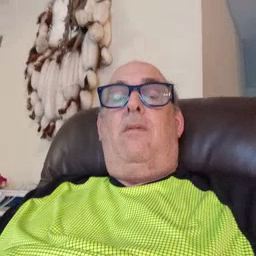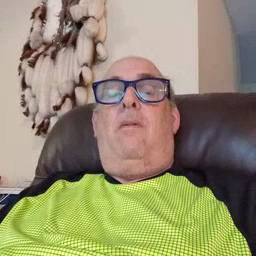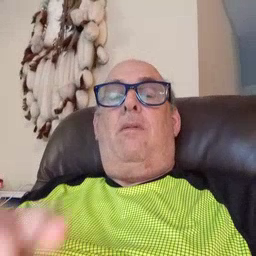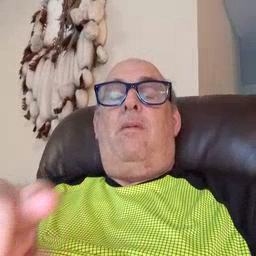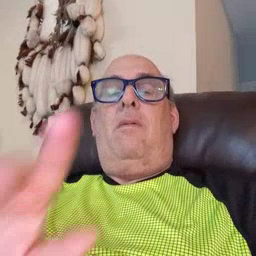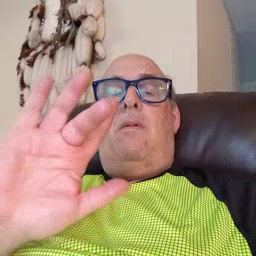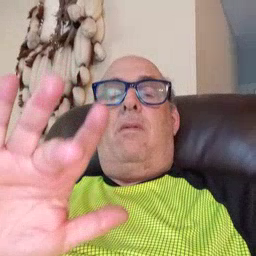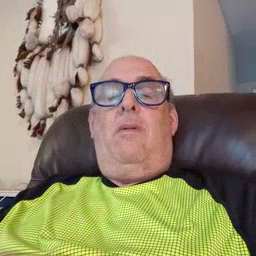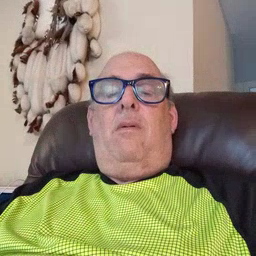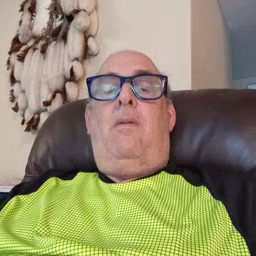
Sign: touch